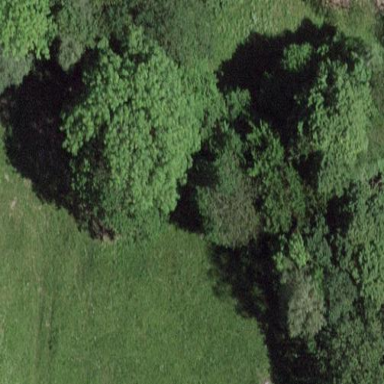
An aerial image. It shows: Mixed leaf-type forest area.